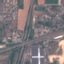
Land use / land cover class: Highway